Field crop: tomato
Growth stage: 2
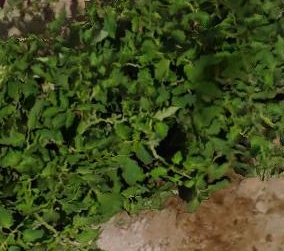
Species: tomato